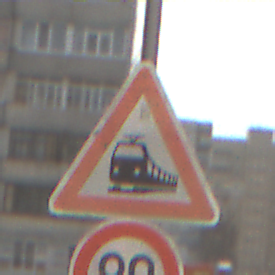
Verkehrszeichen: Bahnuebergang
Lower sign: Geschwindigkeit90
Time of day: MorningAfternoon
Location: Outdoor (Urban)
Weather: PartlyCloudy
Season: NotSpecified
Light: Natural